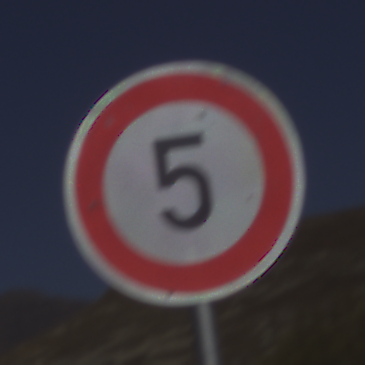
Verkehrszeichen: Geschwindigkeit5
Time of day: MorningAfternoon
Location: Outdoor (Nature)
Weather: Clear
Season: NotSpecified
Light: Natural